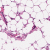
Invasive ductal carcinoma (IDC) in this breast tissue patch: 1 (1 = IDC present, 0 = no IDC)